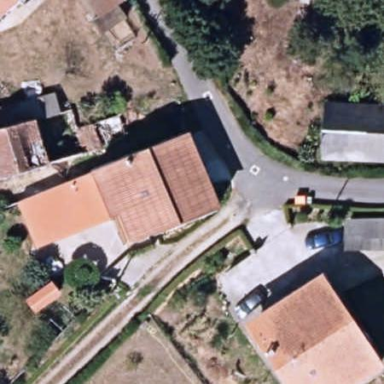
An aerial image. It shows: Simple house.